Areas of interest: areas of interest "Exhibition and Convention Center"
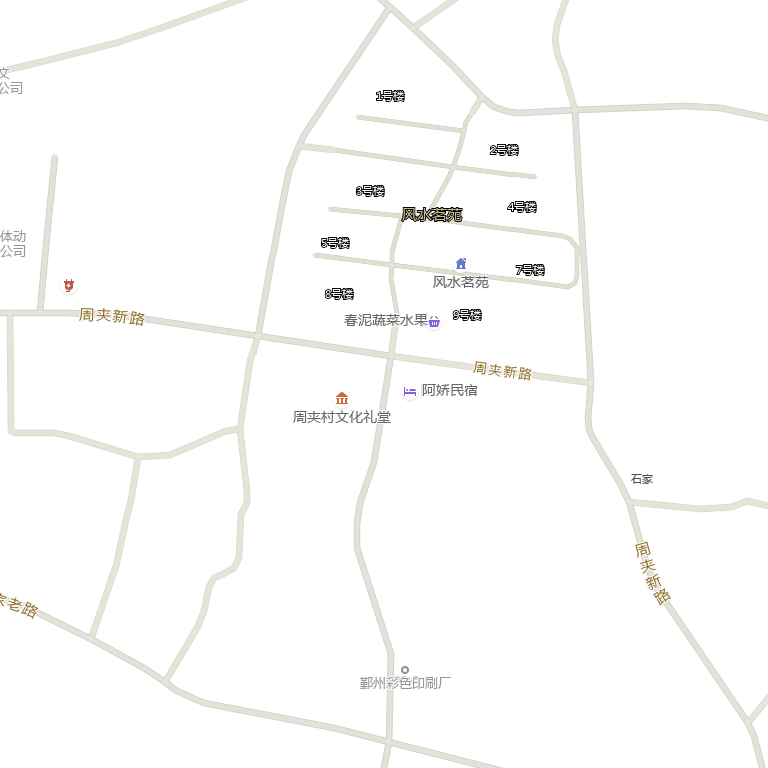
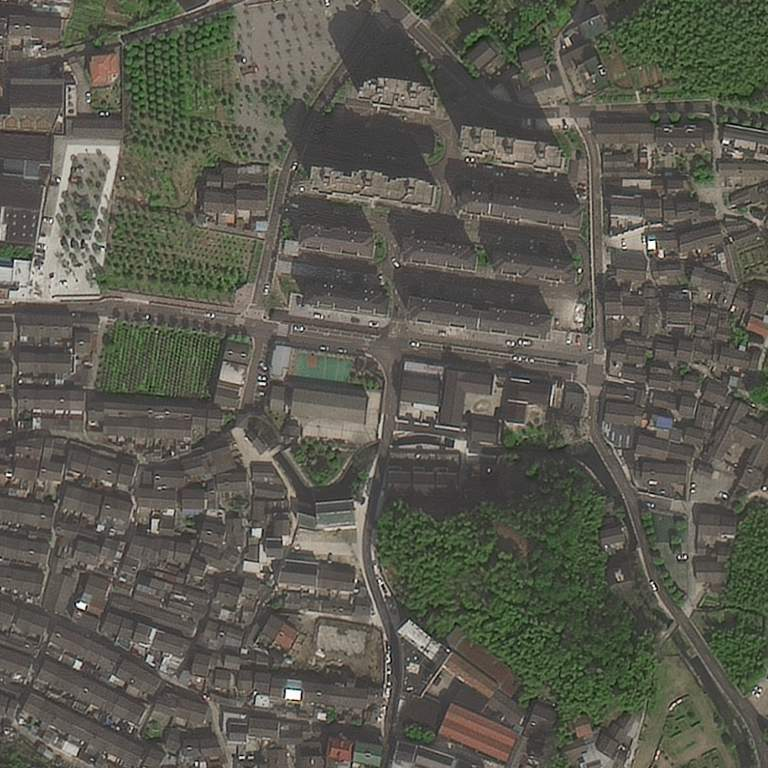